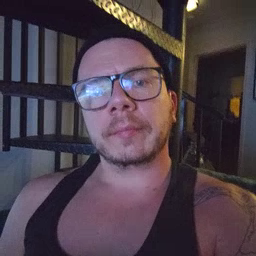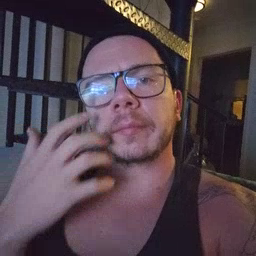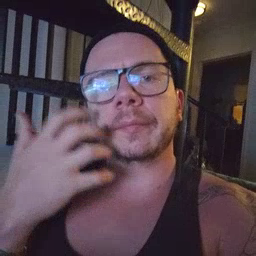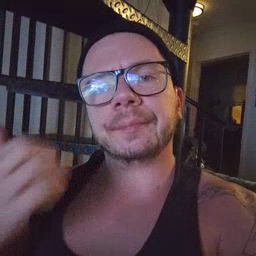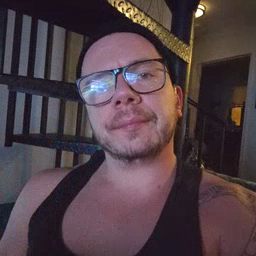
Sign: tiger